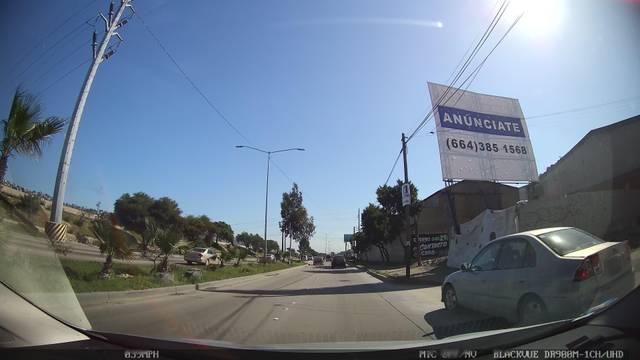
Region: Mexico
Coordinates: 32.516, -116.994